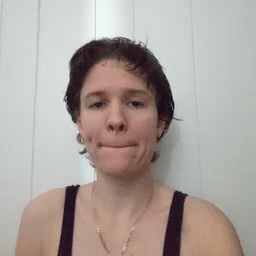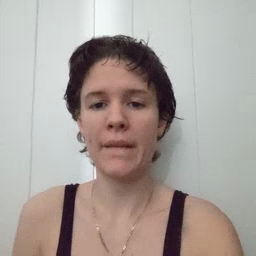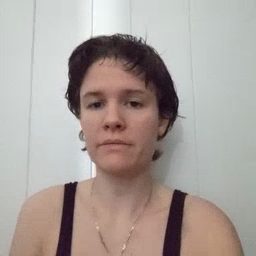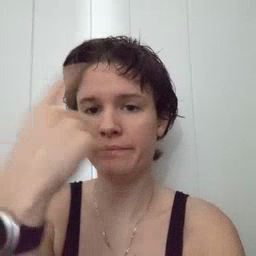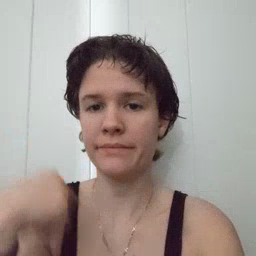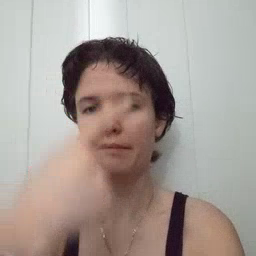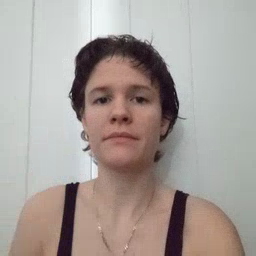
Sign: face